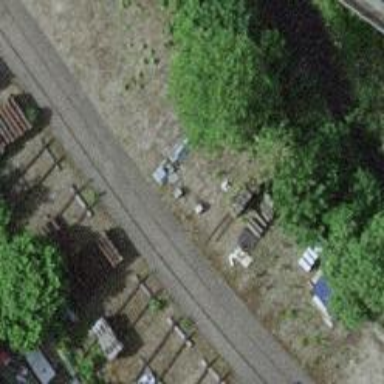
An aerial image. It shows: Abandoned railway siding.